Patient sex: M
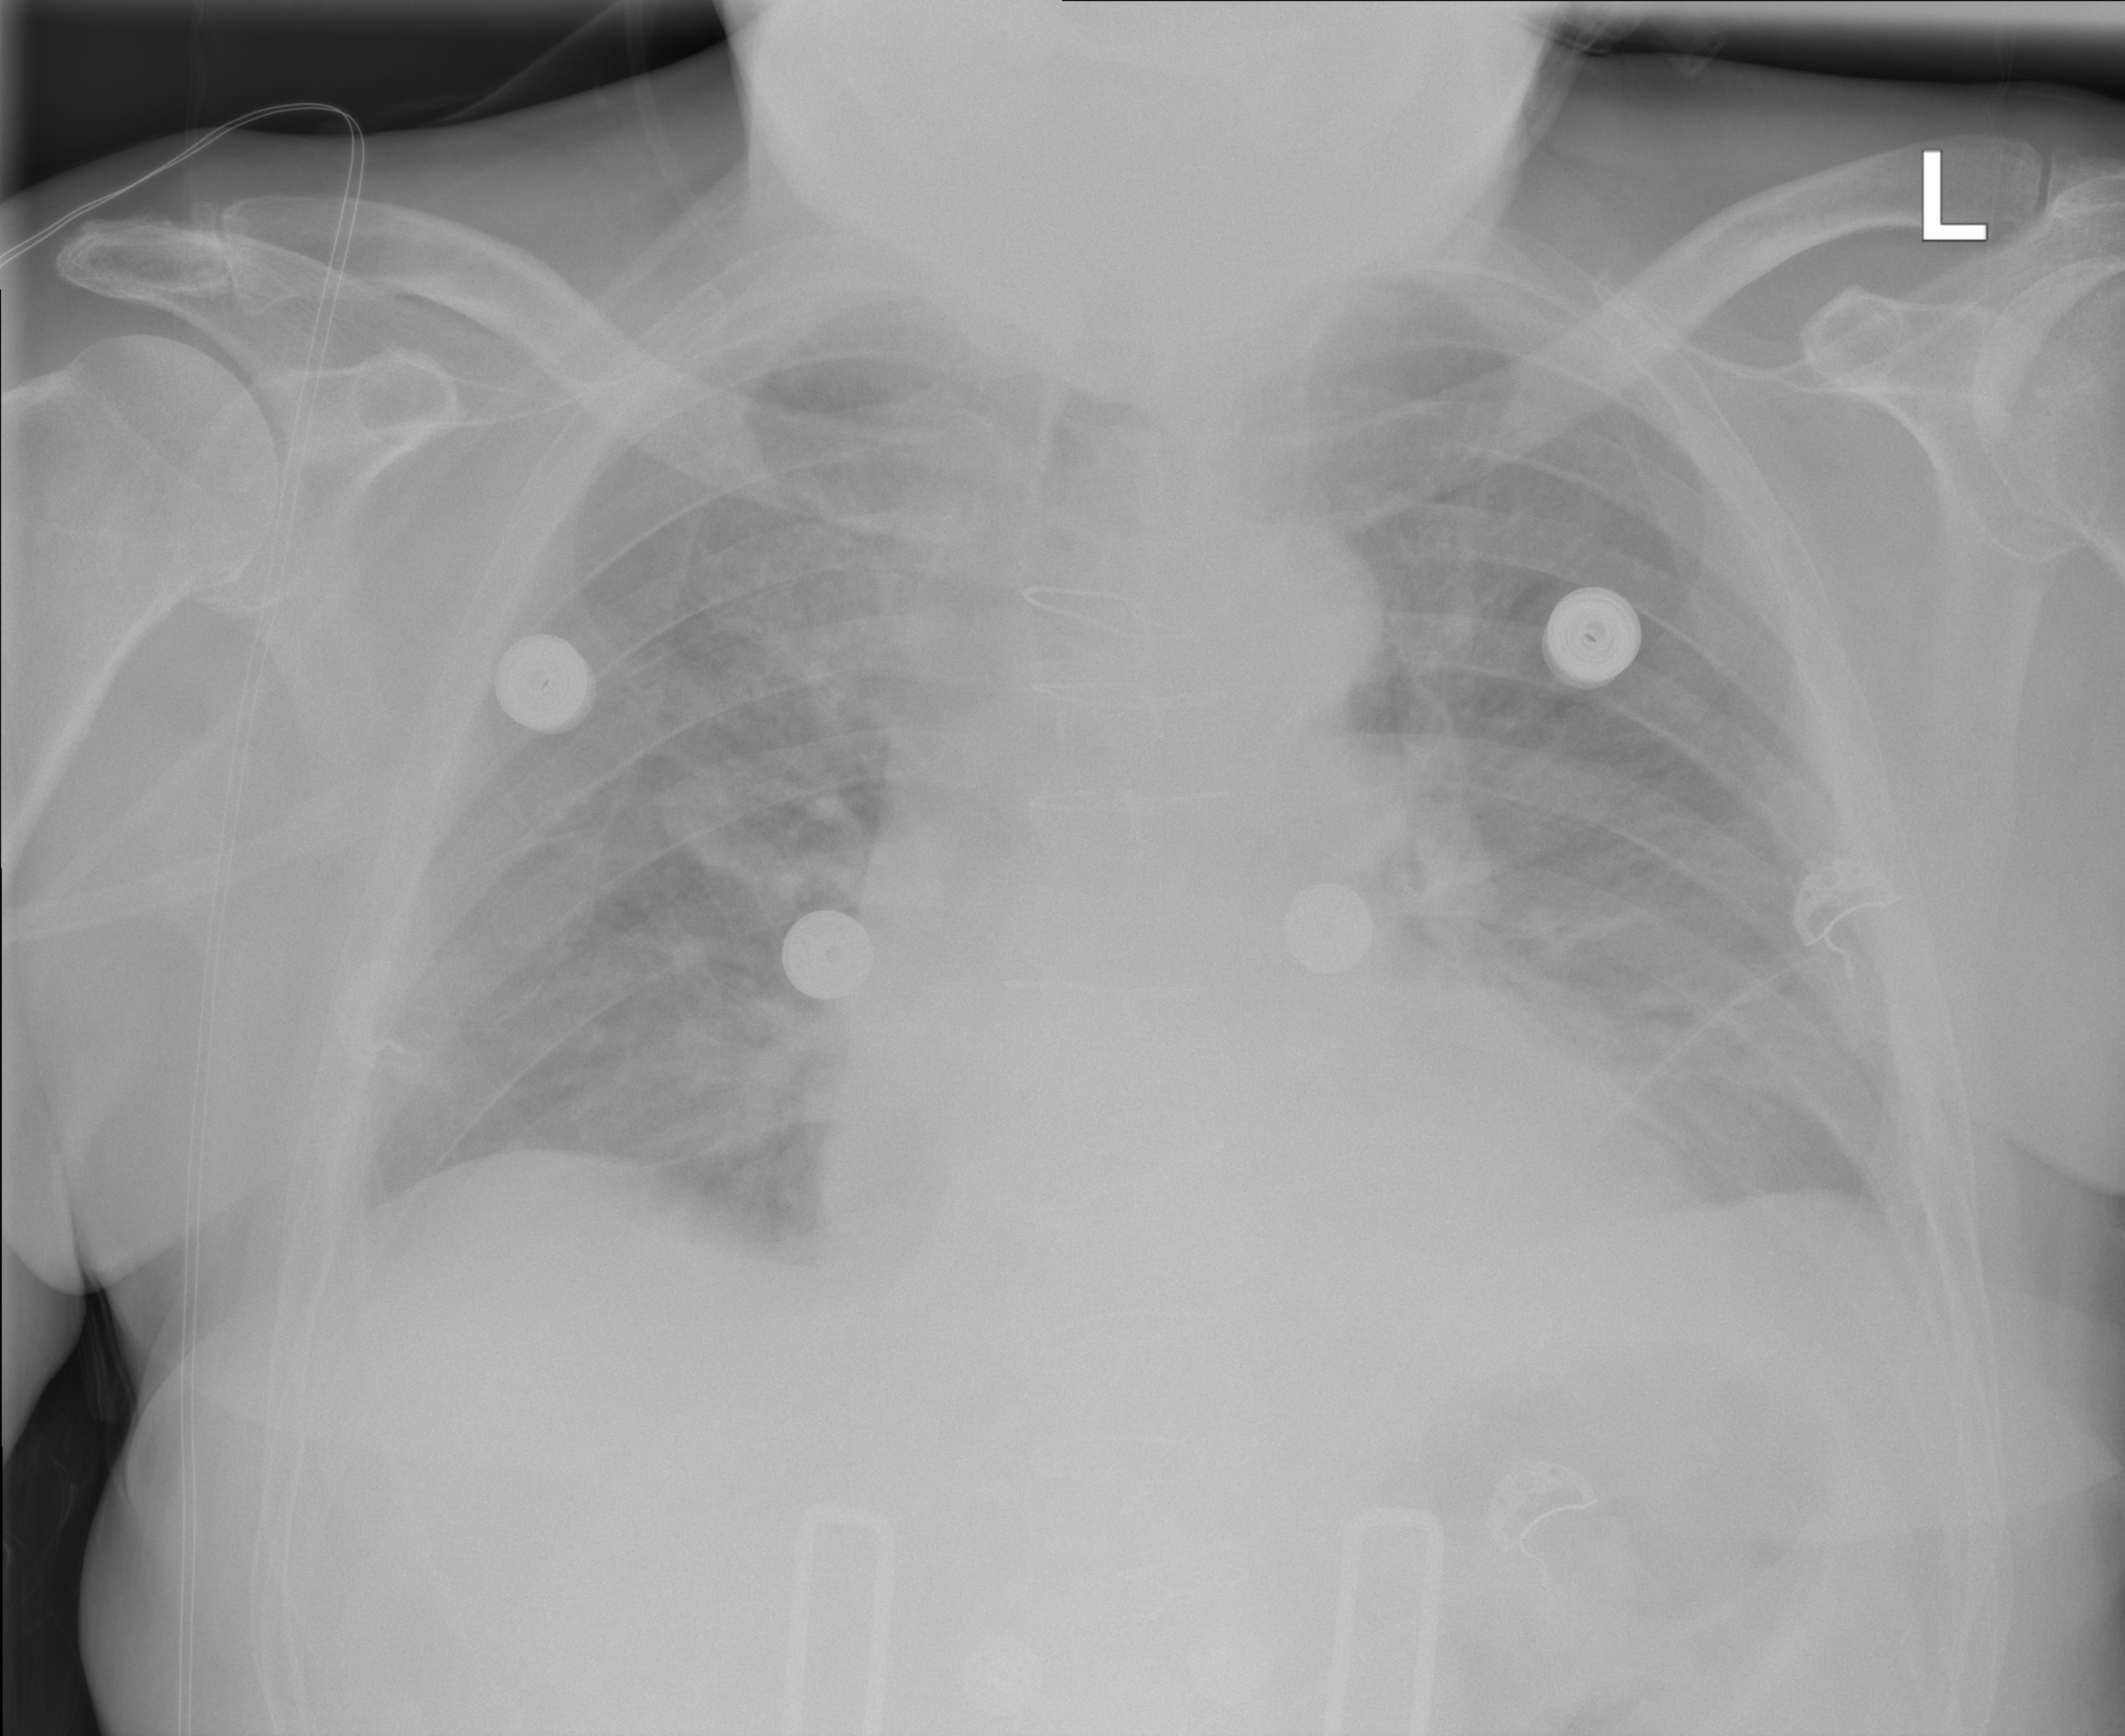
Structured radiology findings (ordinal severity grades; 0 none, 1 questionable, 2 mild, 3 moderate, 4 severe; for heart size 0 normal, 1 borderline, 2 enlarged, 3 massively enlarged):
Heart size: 2
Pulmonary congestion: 2
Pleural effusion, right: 2
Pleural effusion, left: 2
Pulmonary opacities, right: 2
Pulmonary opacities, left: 2
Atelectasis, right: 2
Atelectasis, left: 2